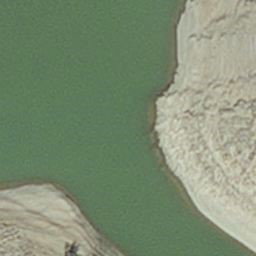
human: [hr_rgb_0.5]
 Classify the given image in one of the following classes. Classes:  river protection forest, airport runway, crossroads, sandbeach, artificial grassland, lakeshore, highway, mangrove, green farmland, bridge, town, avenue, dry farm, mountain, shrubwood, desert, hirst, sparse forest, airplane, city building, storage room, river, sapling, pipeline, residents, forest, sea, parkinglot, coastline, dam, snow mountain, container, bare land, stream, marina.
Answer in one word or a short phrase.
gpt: hirst